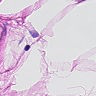
Metastatic tissue present: no